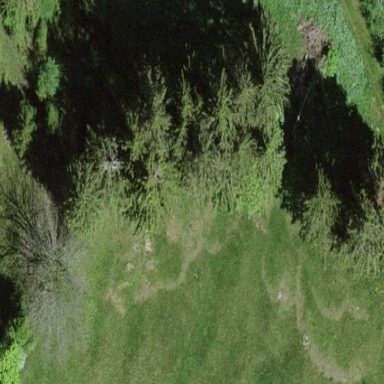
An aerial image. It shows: Forest area.